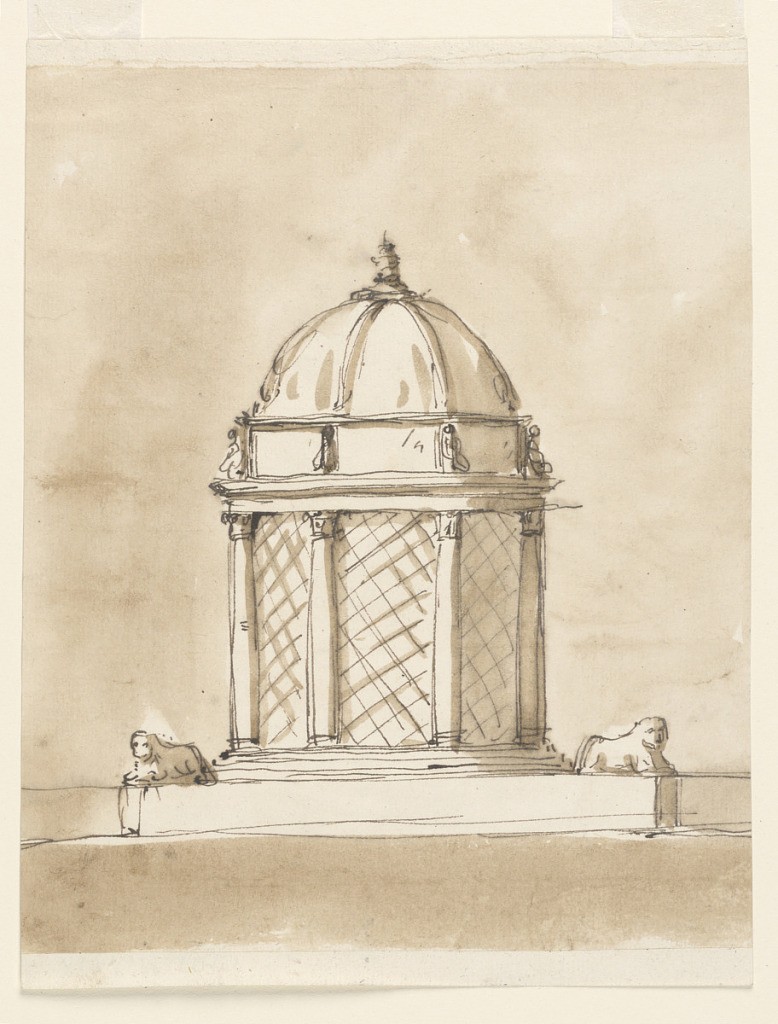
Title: Design for a Table Centerpiece
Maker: Giuseppe Barberi, Italian, 1746–1809
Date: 1790-1795
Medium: Pen and brown ink, brush and brown wash on lined off-white laid paper
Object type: Drawing
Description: "Dresser," table center piece for the Altieri family.